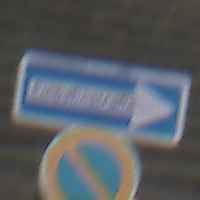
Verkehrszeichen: EinbahnstrasseRechtsweisend
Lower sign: EingeschraenktesHalteverbot
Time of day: Midday
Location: Outdoor (Urban)
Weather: Overcast
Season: NotSpecified
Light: Natural